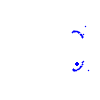
Particle: proton